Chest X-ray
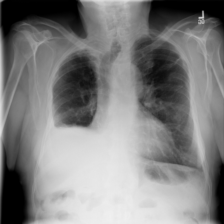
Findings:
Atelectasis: negative
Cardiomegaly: negative
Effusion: negative
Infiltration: negative
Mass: negative
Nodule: negative
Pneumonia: negative
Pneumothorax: negative
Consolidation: negative
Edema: negative
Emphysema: negative
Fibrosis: negative
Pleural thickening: positive
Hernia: negative